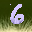
Label: 6